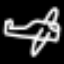
Label: airplane